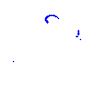
Particle: proton